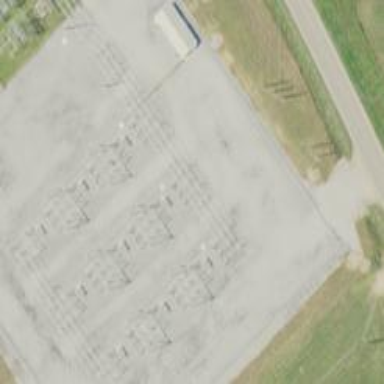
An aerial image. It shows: Switch used for power control.